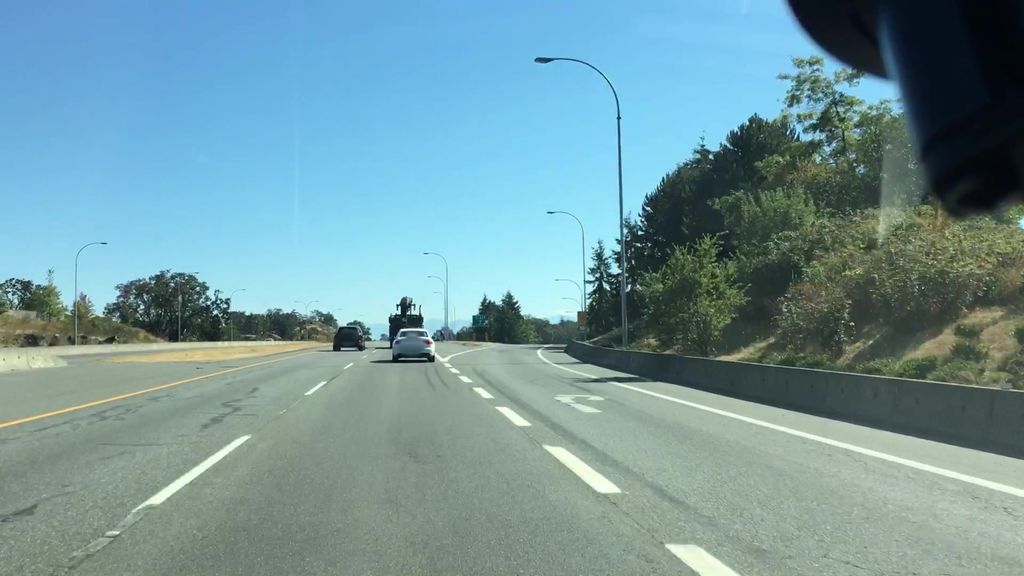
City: victoria